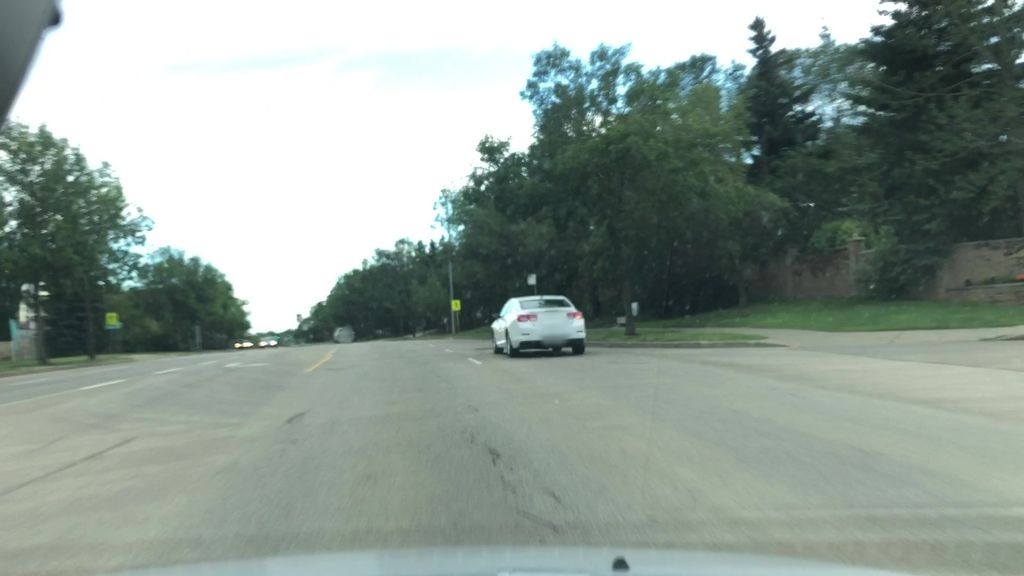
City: edmonton